Question: I've set the 'el' in my view to be a specific table, and now I'd like to loop through that table, row by row, and update the second and third 'td' elements.
Below is my most recent attempt (the 'updateCalc' method is where I'm working). First time using Backbone so any words of wisdom are more than welcome.
'''
var IndexedView = Backbone.View.extend({
initialize: function (args) {
_.bindAll(this, 'updateCalc')
_.bindAll(this, 'updateAllocation');
//Bind modle change event to view event handler
this.model.bind('change:purchasePayment', this.updateAllocation);
this.model.bind('change:slidervalue', this.updateAllocation);
this.model.bind('change:purchasePayment', this.updateCalc);
this.model.bind('change:slidervalue', this.updateCalc);
this.model.bind('change:fixedRate', this.updateCalc);
this.model.bind('change:returnSpx', this.updateCalc);
},
el: $('#IndexedTable'),
//TRYING TO LOOP THROUGH TABLE HERE
updateCalc: function () {
//Illust = Allocation * (1 + spx)^cap hit
//Guar = Allocation * (1 + 0)^cap hit
var spx = this.model.get('returnSpx');
this.$el.find('tbody tr').each(function (key, row) {
console.log(row);
var capHit = 1;//row.find('td.capHit');
var illust = this.$el.find('td#allocation').text() * Math.pow((1 + spx), capHit);
var guar = this.$el.find('td#allocation').text() * Math.pow(1, capHit);
this.children().eq(1).text(value)
this.children().eq(2).text(value)
});
},
updateAllocation: function () {
var value = this.model.get('purchasePayment') * $('#sliderVal').val();
this.$el.find('td#allocation').text(value);
}
});
'''
'''
<table id="IndexedTable">
<thead>
<tr>
<th>
Indexed
</th>
</tr>
<tr>
<td>
Allocation
</td>
<td id="allocation">
</td>
</tr>
<tr>
<td>
Cap hits:
</td>
<td>
Illust
</td>
<td>
Guar
</td>
</tr>
</thead>
<tbody>
<tr>
<td class="capHit">
0
</td>
<td>
</td>
<td>
</td>
</tr>
<tr>
<td class="capHit">
1
</td>
<td>
</td>
<td>
</td>
</tr>
<tr>
<td class="capHit">
2
</td>
<td>
</td>
<td>
</td>
</tr>
</table>
'''
Here is the error message I'm getting

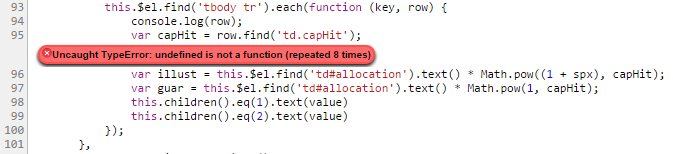
Answer: You should try:
'''
updateCalc: function () {
//Illust = Allocation * (1 + spx)^cap hit
//Guar = Allocation * (1 + 0)^cap hit
var spx = this.model.get('returnSpx');
// Tie this to that, so you can use it in your function
var that = this;
this.$el.find('tbody tr').each(function (key, row) {
console.log(row); // row refers to your HTML element
var $row = $(row); // $row will refer to your jQuery object
var capHit = $row.find('td.capHit').text();
var illust = that.$el.find('td#allocation').text() * Math.pow((1 + spx), capHit);
var guar = that.$el.find('td#allocation').text() * Math.pow(1, capHit);
$row.children().eq(1).text(value)
$row.children().eq(2).text(value)
});
},
'''
The first problem that you're having is that you're treating an HTML element as a jQuery object, which is why you're getting your error in the console.
The second problem is that 'this' is also referencing your html element and not your backbone 'this'. In order to fix that, you can tie 'this' to 'that' and then use that.
You can also use the underscore function '_.bind' to bind 'this' to your Backbone view.
'''
updateCalc: function () {
//Illust = Allocation * (1 + spx)^cap hit
//Guar = Allocation * (1 + 0)^cap hit
var spx = this.model.get('returnSpx');
this.$el.find('tbody tr').each(_.bind(function (key, row) {
console.log(row); // row refers to your HTML element
var $row = $(row); // $row will refer to your jQuery object
var capHit = $row.find('td.capHit').text();
var illust = this.$el.find('td#allocation').text() * Math.pow((1 + spx), capHit);
var guar = this.$el.find('td#allocation').text() * Math.pow(1, capHit);
$row.children().eq(1).text(value)
$row.children().eq(2).text(value)
}, this));
},
'''